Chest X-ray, PA view. Patient: 65 years old, sex F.
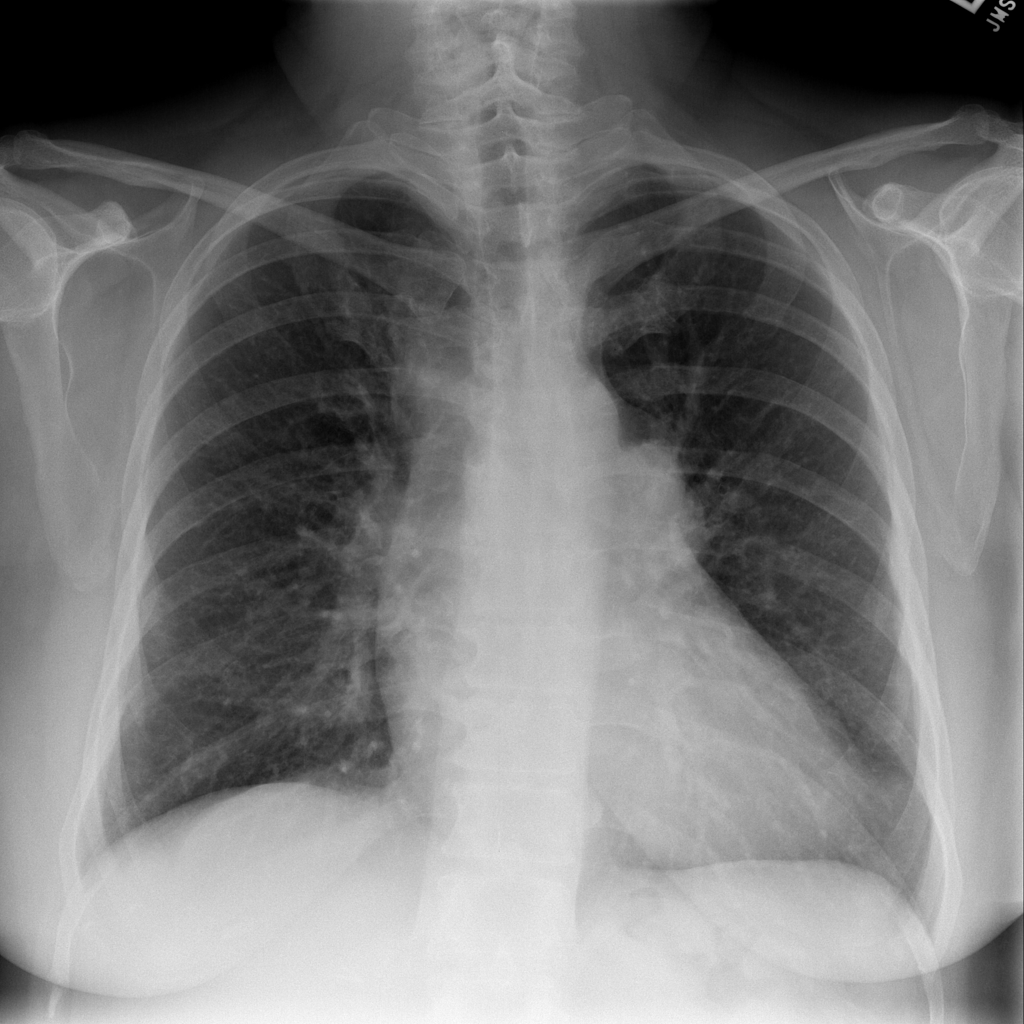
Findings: Nodule